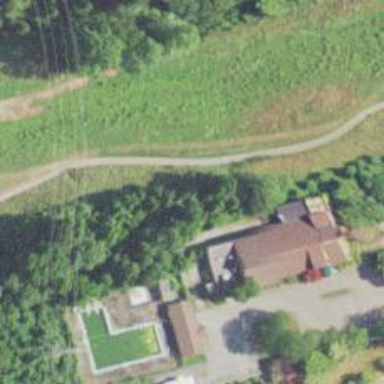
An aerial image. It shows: Path for golf carts.